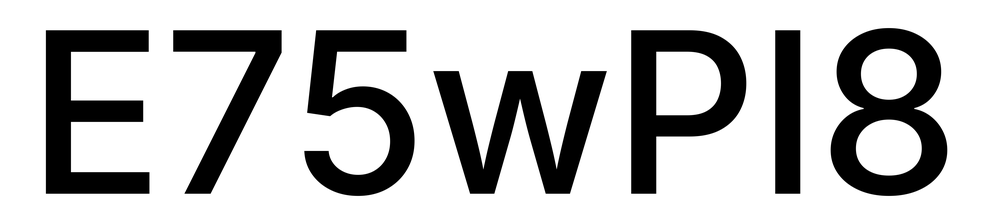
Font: Inter_Medium